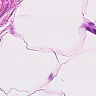
Metastatic tissue present: no